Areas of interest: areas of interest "Pharmacy"
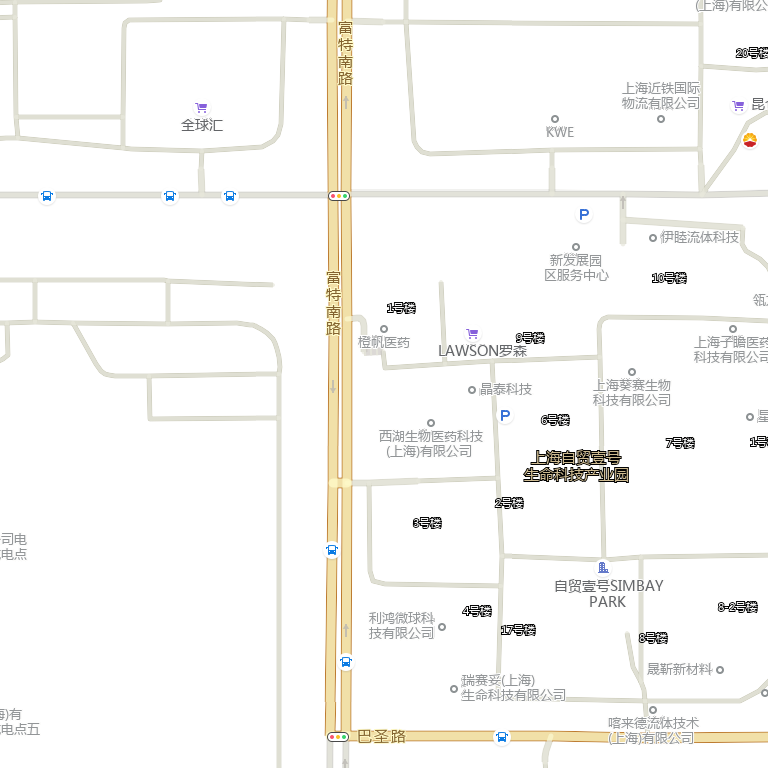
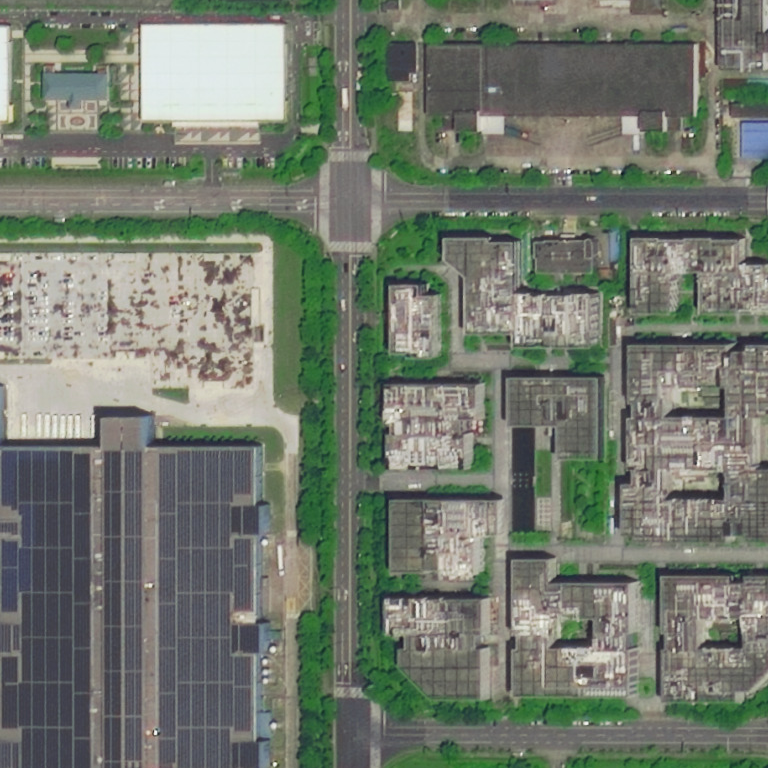